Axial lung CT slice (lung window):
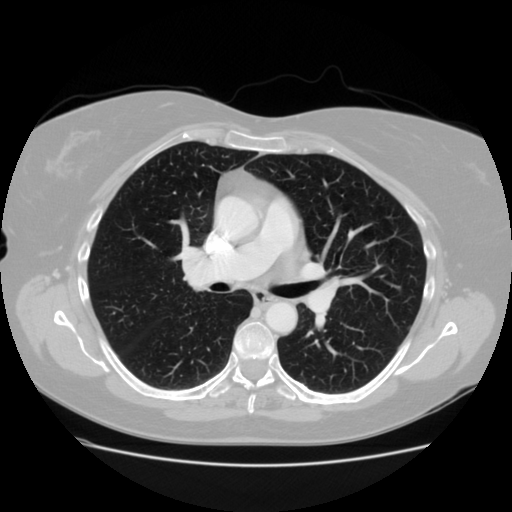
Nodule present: no